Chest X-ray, PA view. Patient: 49 years old, sex M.
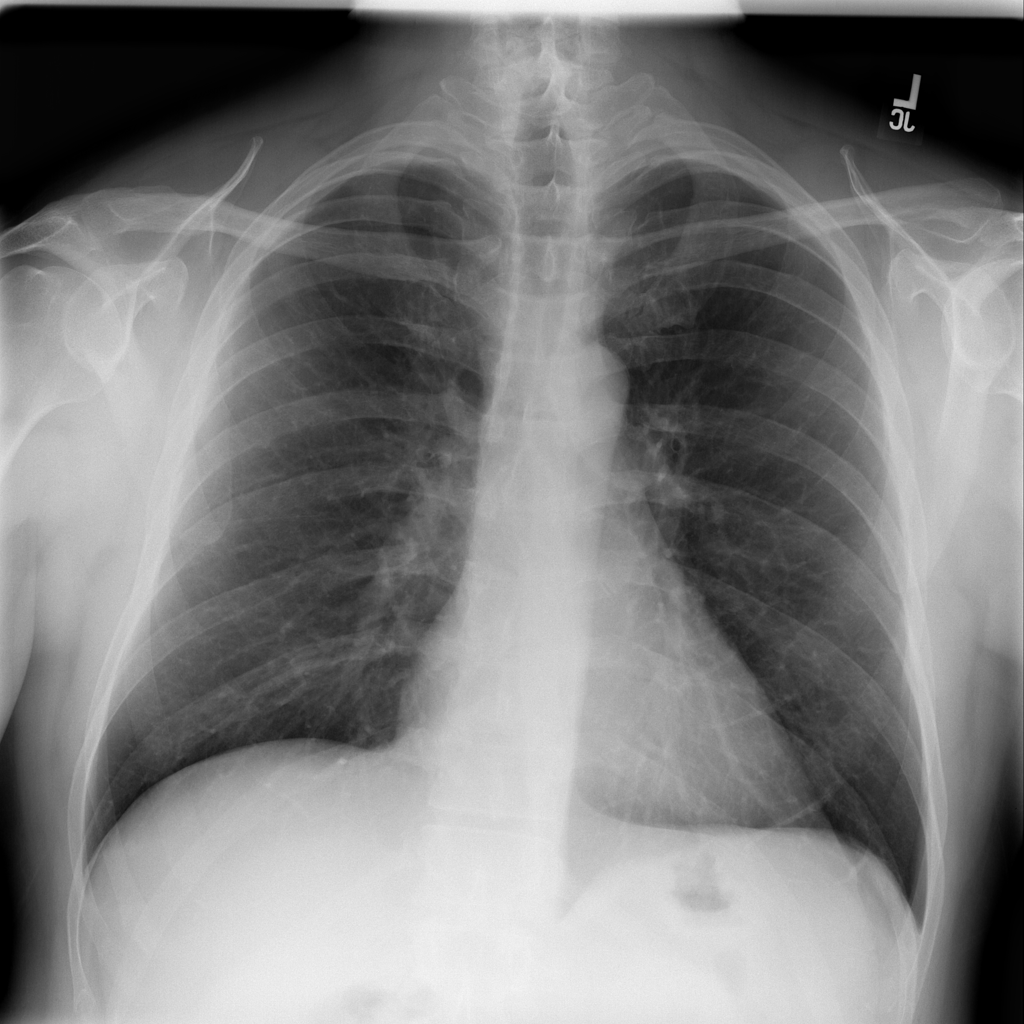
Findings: No Finding